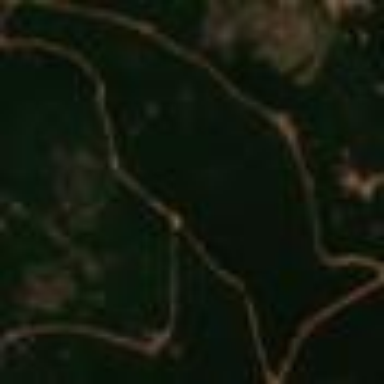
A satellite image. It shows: Evergreen needle-leaved forest with plantation.